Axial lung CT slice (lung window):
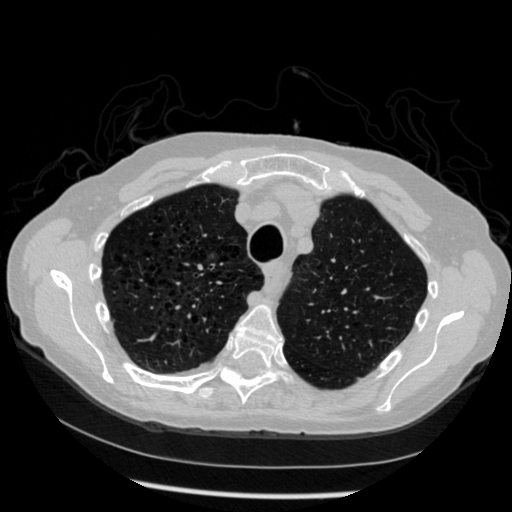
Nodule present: no